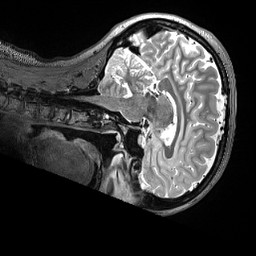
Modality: T2w
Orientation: sagittal
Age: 26
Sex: female
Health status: ill
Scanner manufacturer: siemens
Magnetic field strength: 3 T
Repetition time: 3.2 s
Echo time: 0.563 s